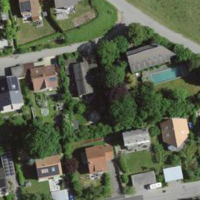
EUNIS habitat code: 55
Species observed at this site:
Ichthyosaura alpestris
Bufo bufo
Circaea lutetiana
Clanoptilus marginellus